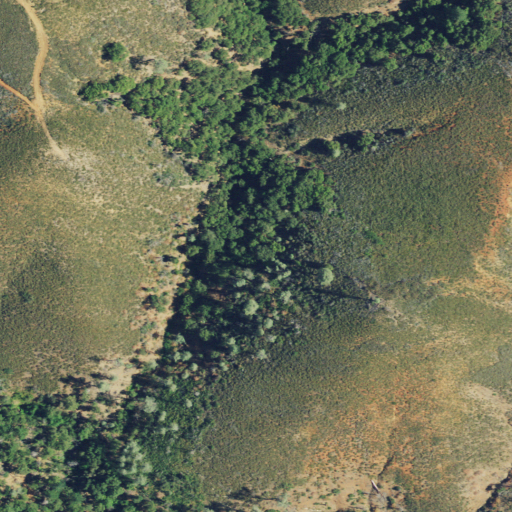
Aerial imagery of valley in California named Bullion Gulch containing shrub, grassland, and evergreen forest